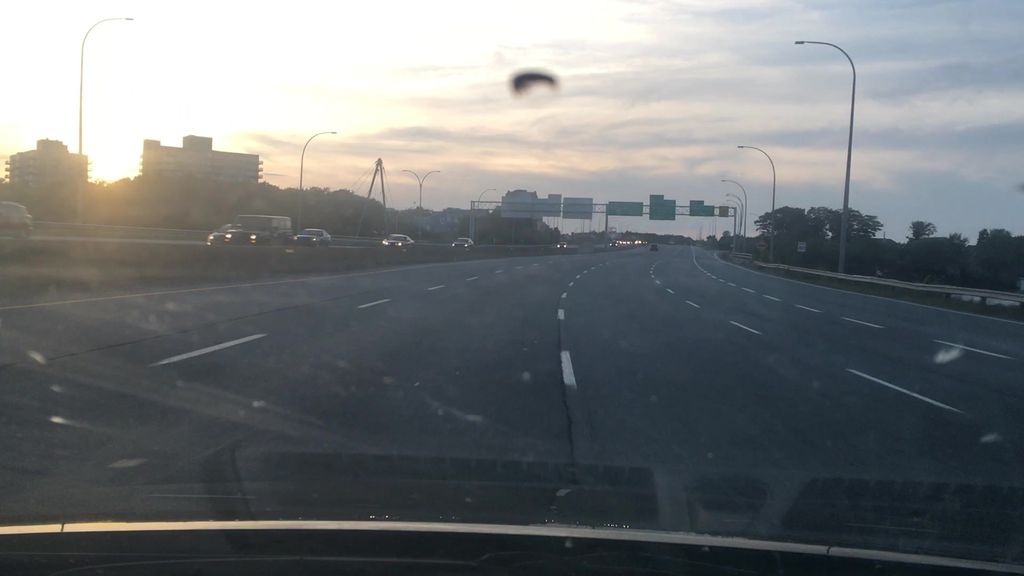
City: halifax